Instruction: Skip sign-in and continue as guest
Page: checkout
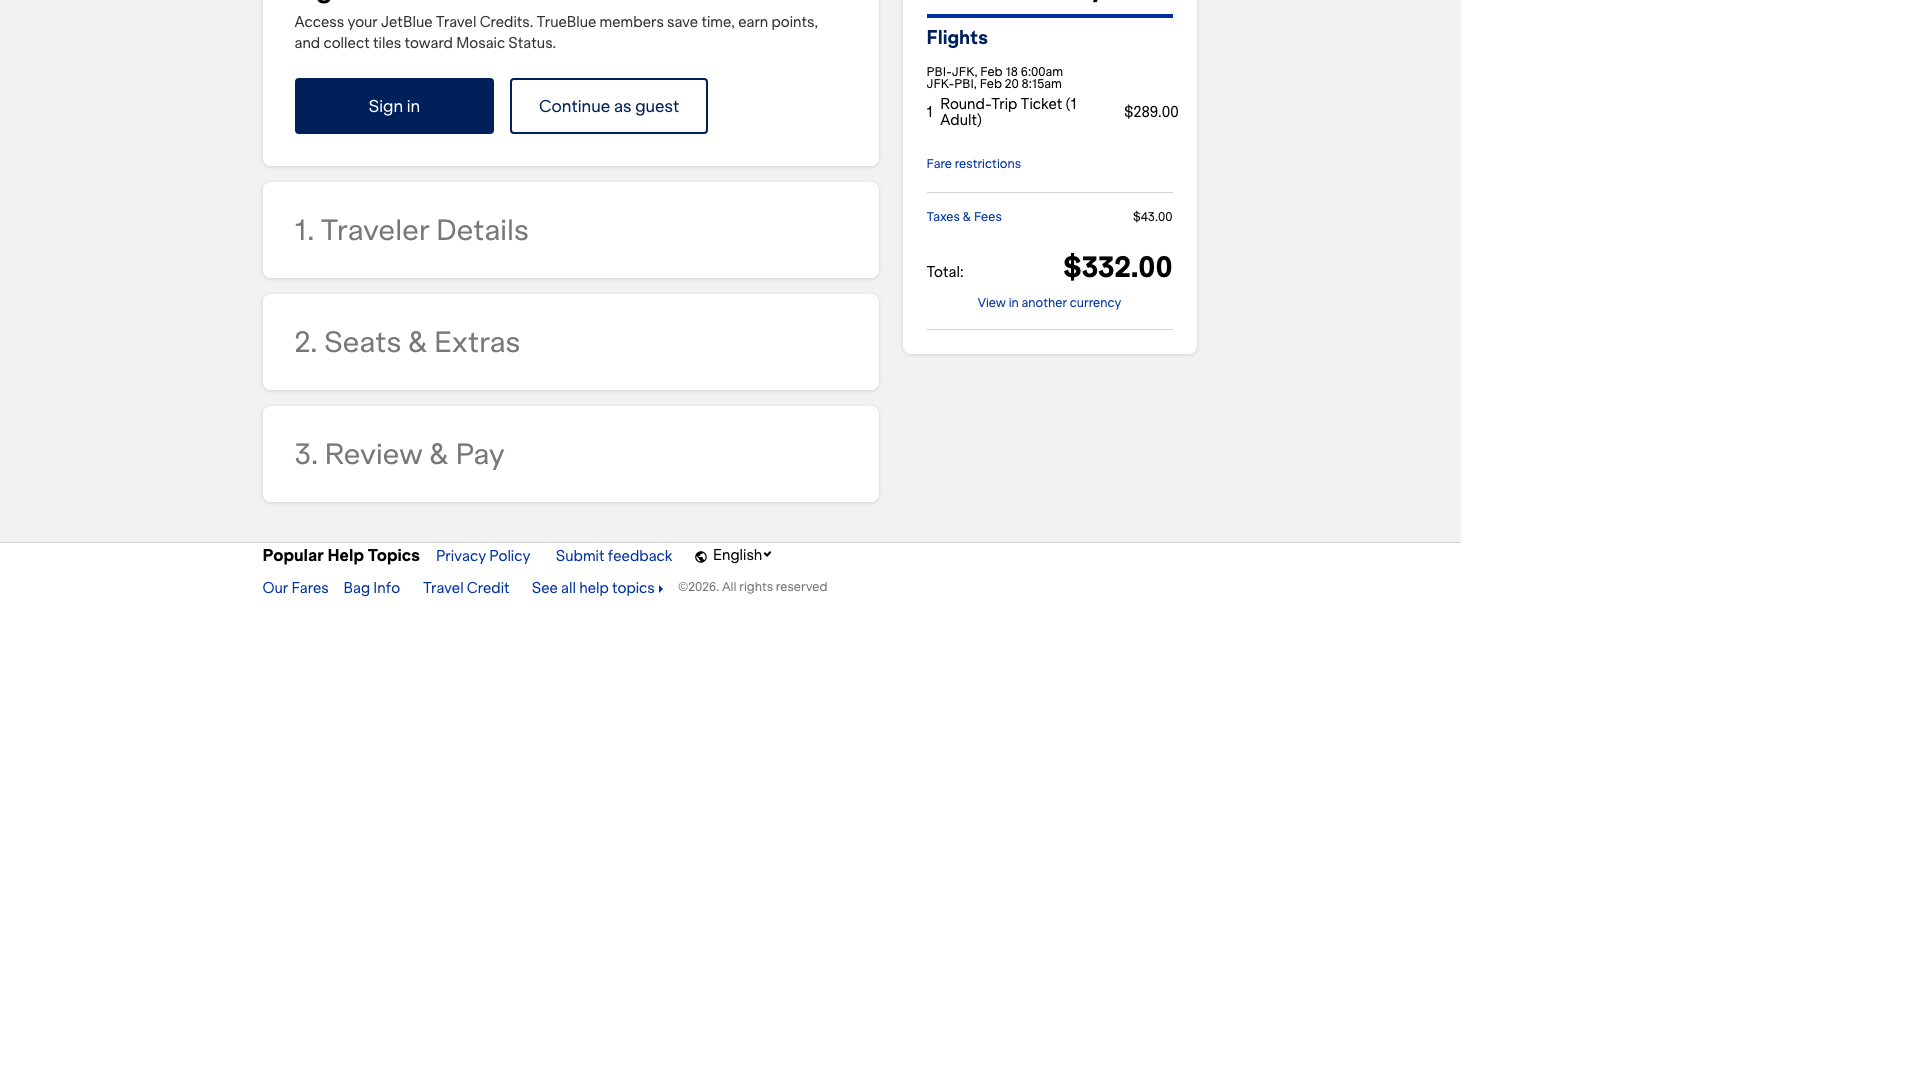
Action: click